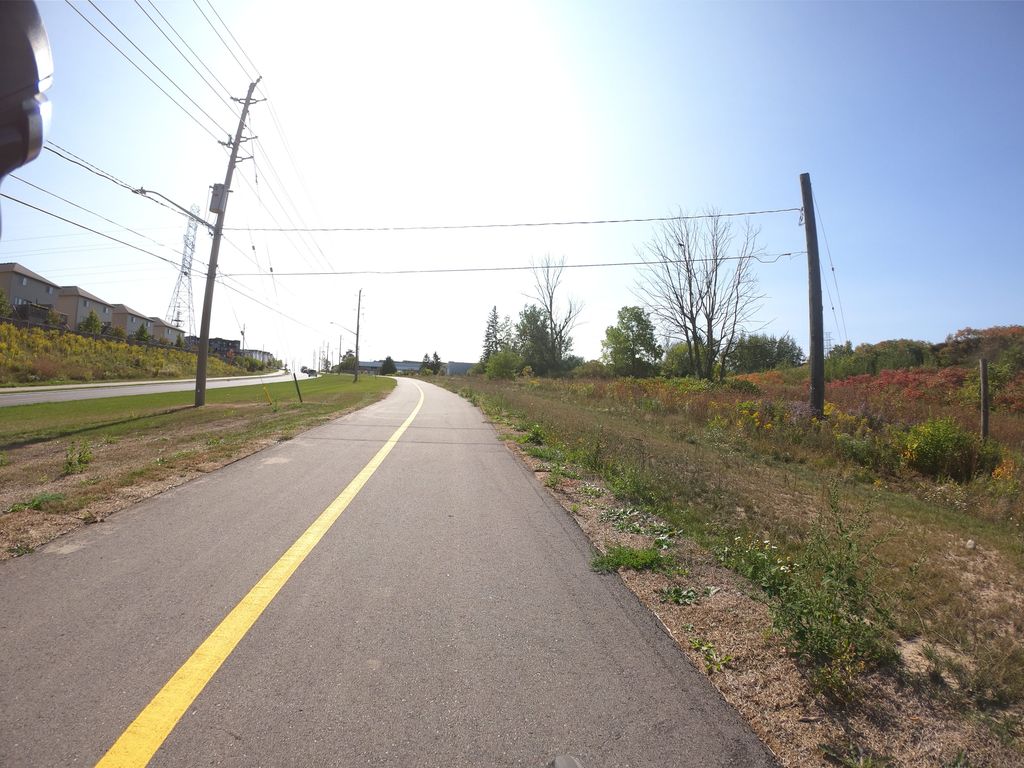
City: kitchener-waterloo